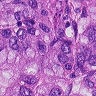
Metastatic tissue present: yes